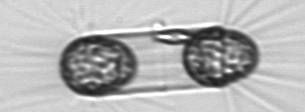
Label: Corethron_hystrix